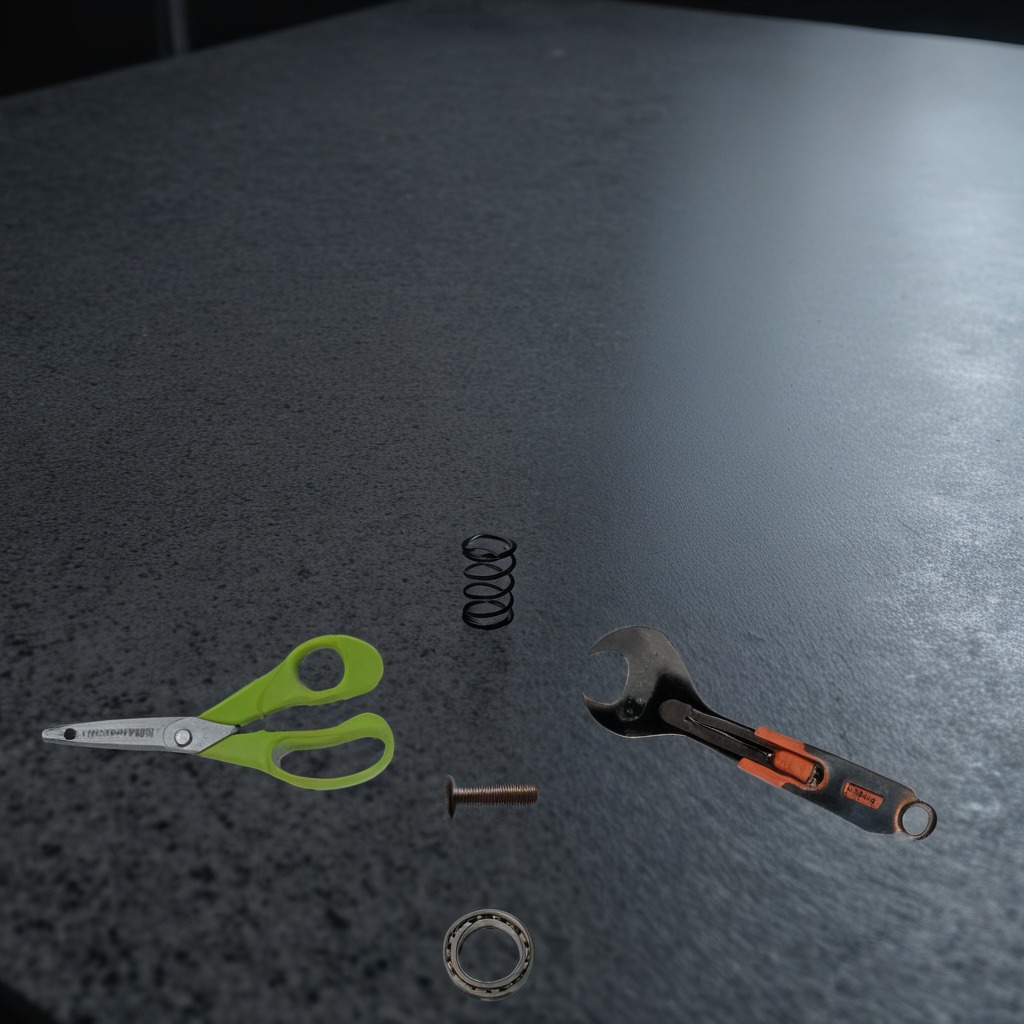
A ball bearing, a machine screw, a coiled metal spring, a pair of scissors, and a wrench are lying on a clean granite table inside a workshop at night.